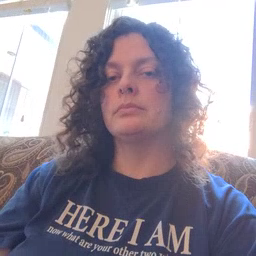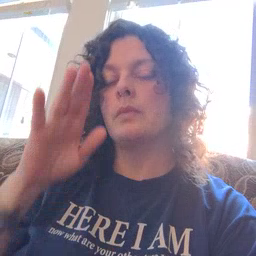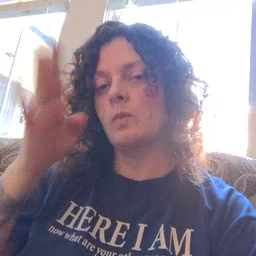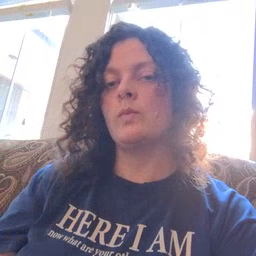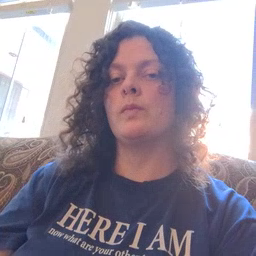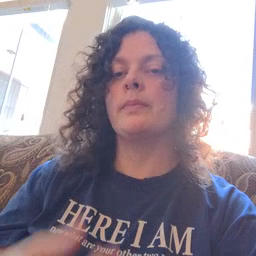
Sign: hello